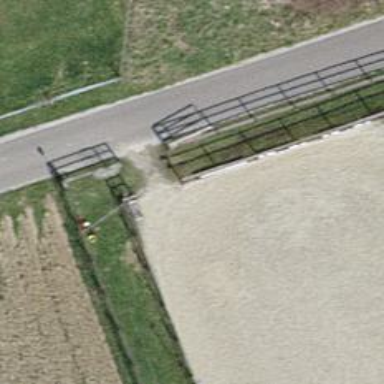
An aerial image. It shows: Gate.